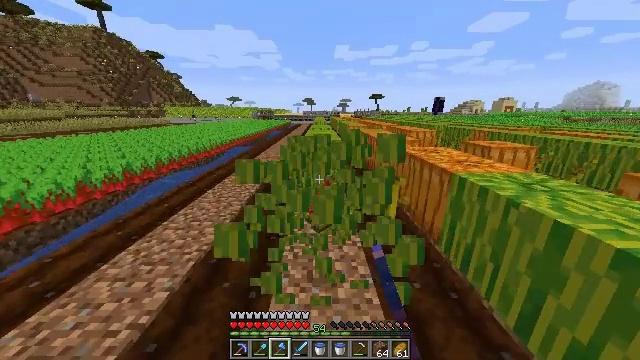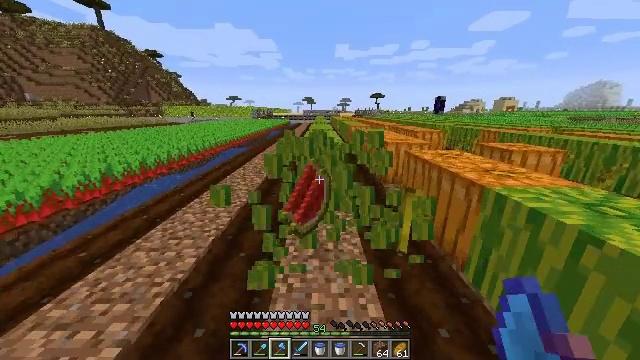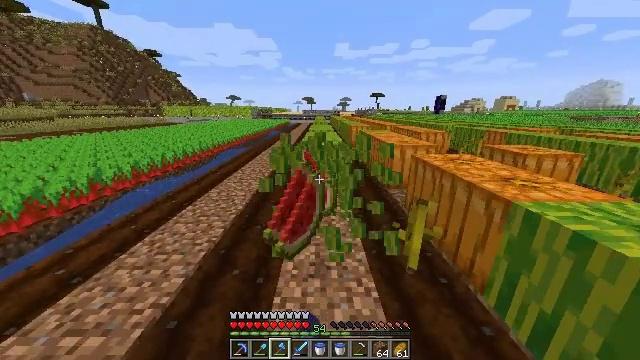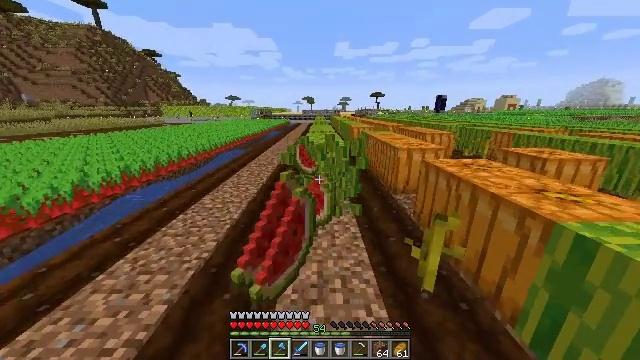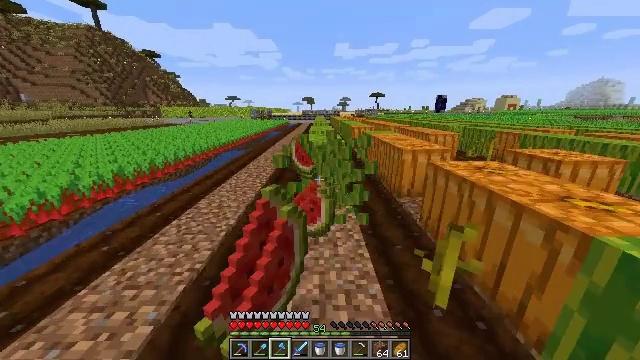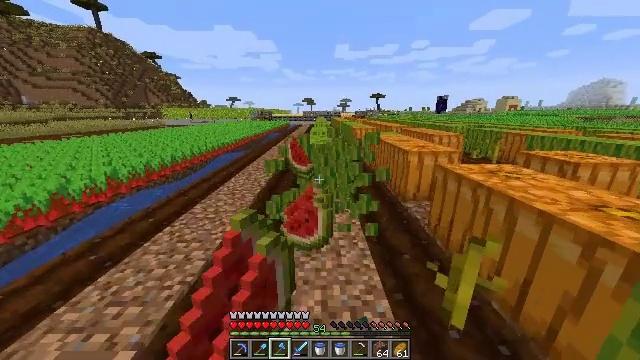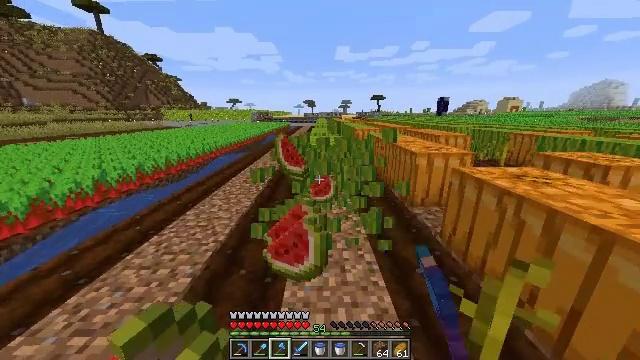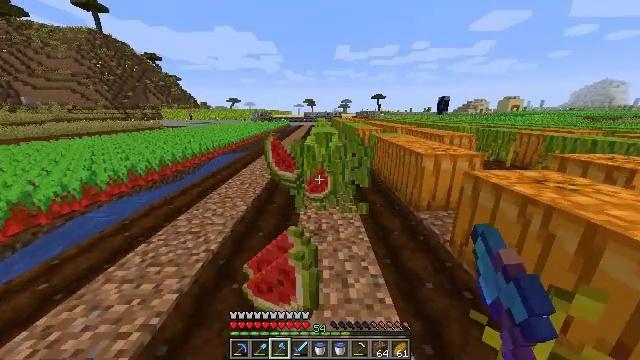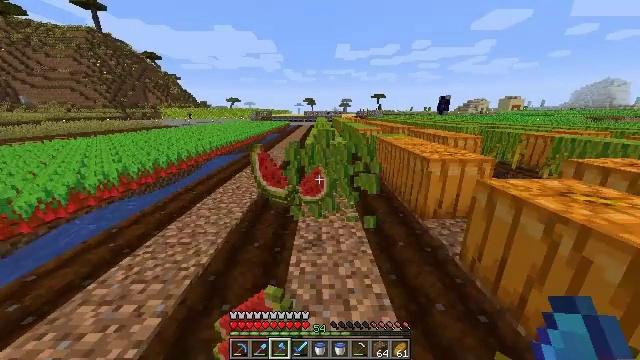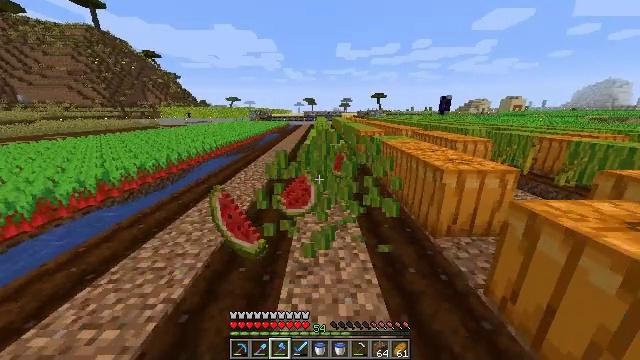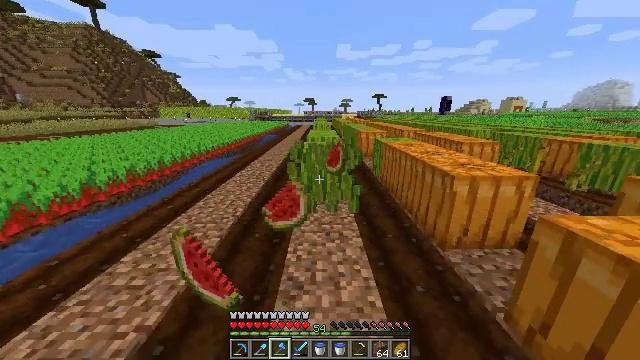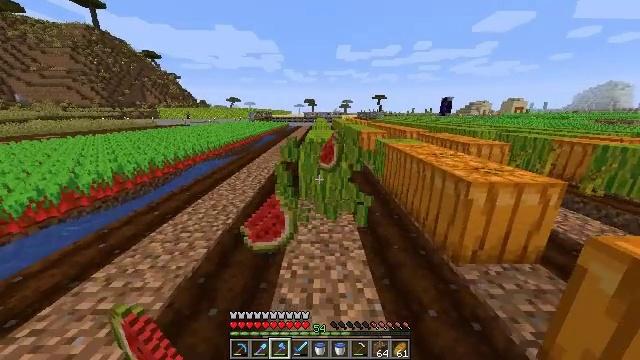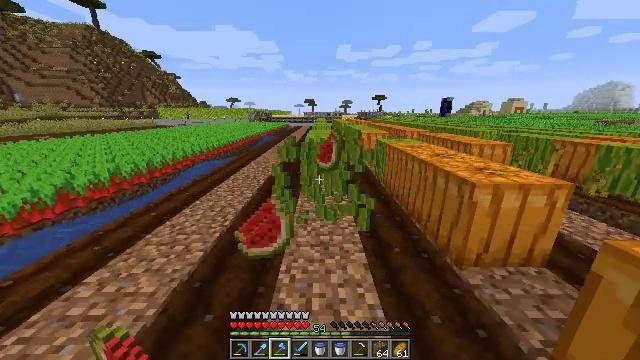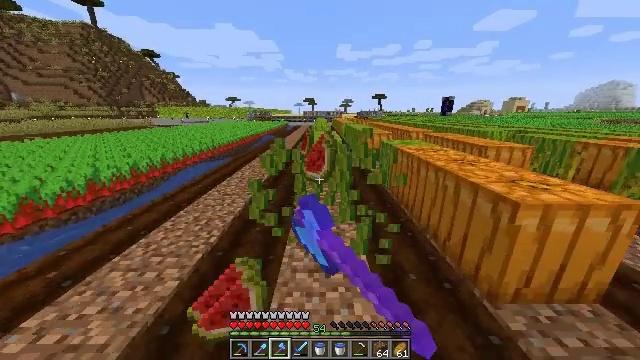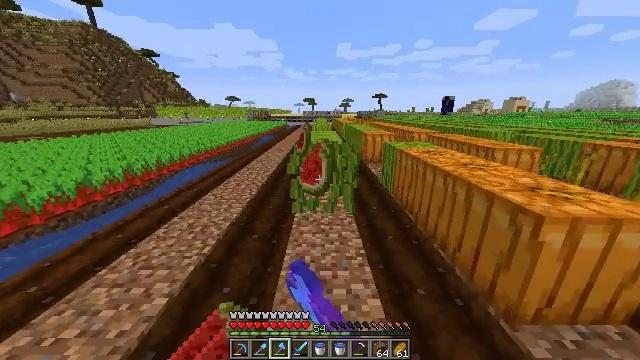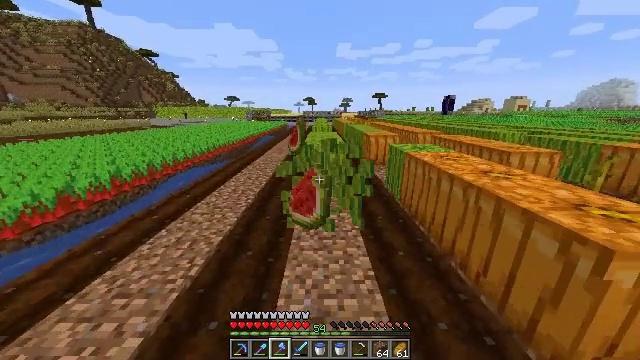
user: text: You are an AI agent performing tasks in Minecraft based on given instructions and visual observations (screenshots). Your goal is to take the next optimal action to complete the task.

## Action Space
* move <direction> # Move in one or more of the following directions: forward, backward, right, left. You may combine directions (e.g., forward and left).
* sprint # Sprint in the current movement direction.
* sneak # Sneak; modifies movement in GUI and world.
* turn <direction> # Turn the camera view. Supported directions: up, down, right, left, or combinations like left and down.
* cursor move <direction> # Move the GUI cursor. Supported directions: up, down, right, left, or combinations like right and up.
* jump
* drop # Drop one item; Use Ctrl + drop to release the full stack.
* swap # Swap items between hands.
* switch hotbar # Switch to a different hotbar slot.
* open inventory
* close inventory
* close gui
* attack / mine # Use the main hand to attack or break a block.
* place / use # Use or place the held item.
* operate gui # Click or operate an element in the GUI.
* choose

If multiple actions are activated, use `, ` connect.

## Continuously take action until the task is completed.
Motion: motion action
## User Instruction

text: Gather melon for food.
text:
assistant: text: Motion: move forward, sprint, attack / mine
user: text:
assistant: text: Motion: move forward, sprint, attack / mine
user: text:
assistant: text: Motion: move forward, sprint, attack / mine
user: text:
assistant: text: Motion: move forward, sprint, attack / mine
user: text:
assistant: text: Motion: move forward, sprint, attack / mine
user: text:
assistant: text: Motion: move forward, sprint, attack / mine
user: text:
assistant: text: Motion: move forward, sprint, attack / mine
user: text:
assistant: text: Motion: move forward, sprint, attack / mine
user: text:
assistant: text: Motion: move forward, sprint, attack / mine
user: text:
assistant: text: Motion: move forward, sprint, attack / mine
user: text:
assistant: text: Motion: move forward, sprint, attack / mine
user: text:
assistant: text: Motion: move forward, sprint, attack / mine
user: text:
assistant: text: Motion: move forward, sprint, attack / mine
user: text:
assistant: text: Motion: move forward, sprint, attack / mine
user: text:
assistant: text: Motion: move forward, sprint, attack / mine
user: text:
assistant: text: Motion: move forward, sprint, attack / mine
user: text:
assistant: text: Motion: move forward, sprint, attack / mine
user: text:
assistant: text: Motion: move forward, sprint, attack / mine
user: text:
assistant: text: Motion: move forward, sprint, attack / mine
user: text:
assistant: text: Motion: move forward, sprint, attack / mine
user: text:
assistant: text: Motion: move forward, sprint, attack / mine
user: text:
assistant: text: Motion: move forward, sprint, attack / mine
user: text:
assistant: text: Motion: move forward, sprint, attack / mine
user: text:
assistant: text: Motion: move forward, sprint, attack / mine
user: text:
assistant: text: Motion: move forward, sprint, attack / mine
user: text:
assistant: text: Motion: move forward, sprint, attack / mine
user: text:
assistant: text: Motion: move forward, sprint, attack / mine
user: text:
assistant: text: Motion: move forward, sprint, attack / mine
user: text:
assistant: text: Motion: move forward, sprint, attack / mine
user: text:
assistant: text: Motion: move forward, sprint, attack / mine